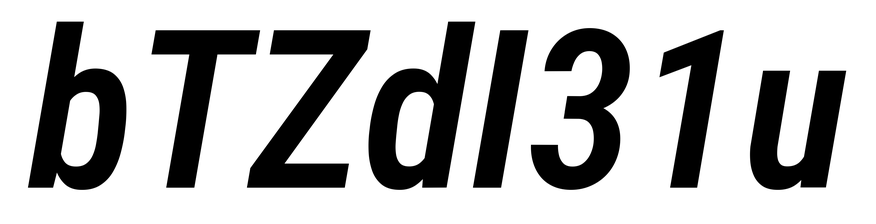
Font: Roboto-Italic_Condensed_SemiBold_Italic